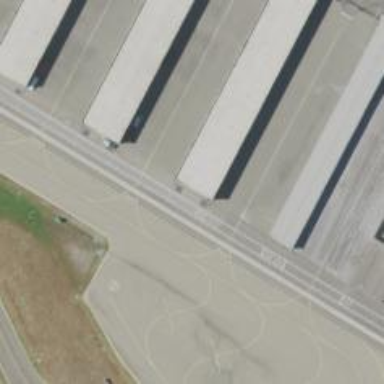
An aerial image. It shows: Image of taxiway at airport.